Aerial crown-view tile of a tropical tree (Barro Colorado Island, Panama), acquired 20250124:
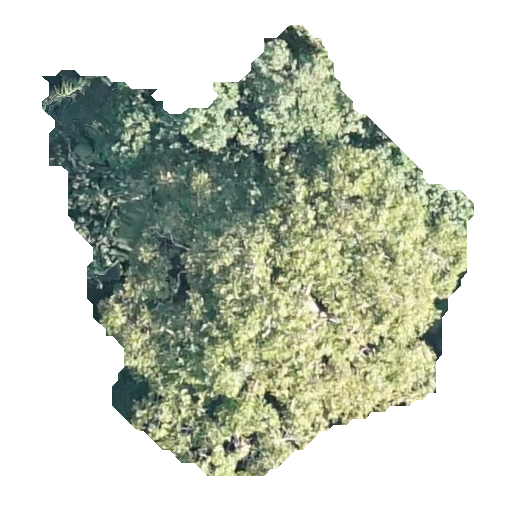
Species: Dipteryx oleifera
GBIF accepted scientific name: Dipteryx oleifera
Crown area: 185.809 m²